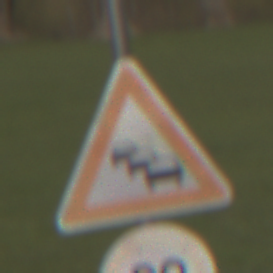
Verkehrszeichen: Stau
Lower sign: Geschwindigkeit20
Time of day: MorningAfternoon
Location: Outdoor (Suburban)
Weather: Overcast
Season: NotSpecified
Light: Natural